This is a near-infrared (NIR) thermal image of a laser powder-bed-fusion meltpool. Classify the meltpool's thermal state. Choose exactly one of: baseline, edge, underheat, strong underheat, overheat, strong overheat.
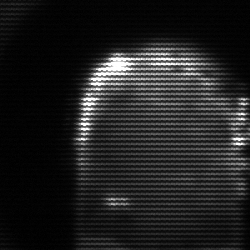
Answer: baseline